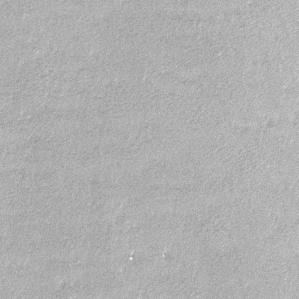
Label: frost